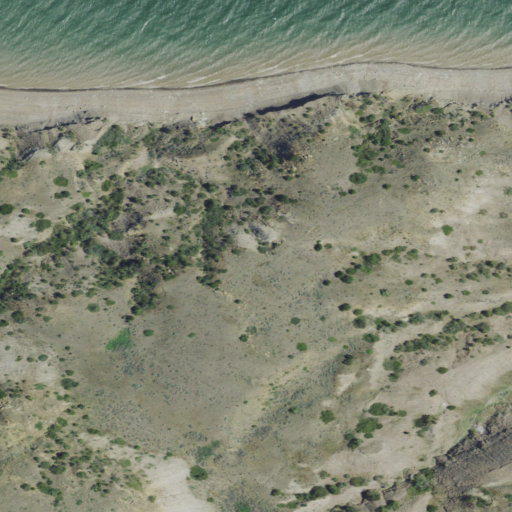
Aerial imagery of cape in Montana named Bell Point containing shrub, grassland, open water, evergreen forest, and herbaceous wetlands